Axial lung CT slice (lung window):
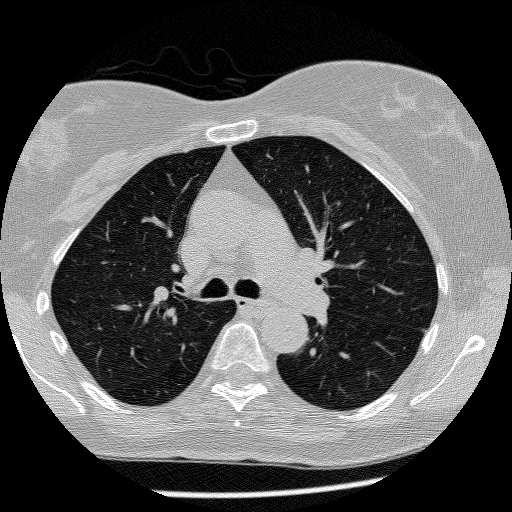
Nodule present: no